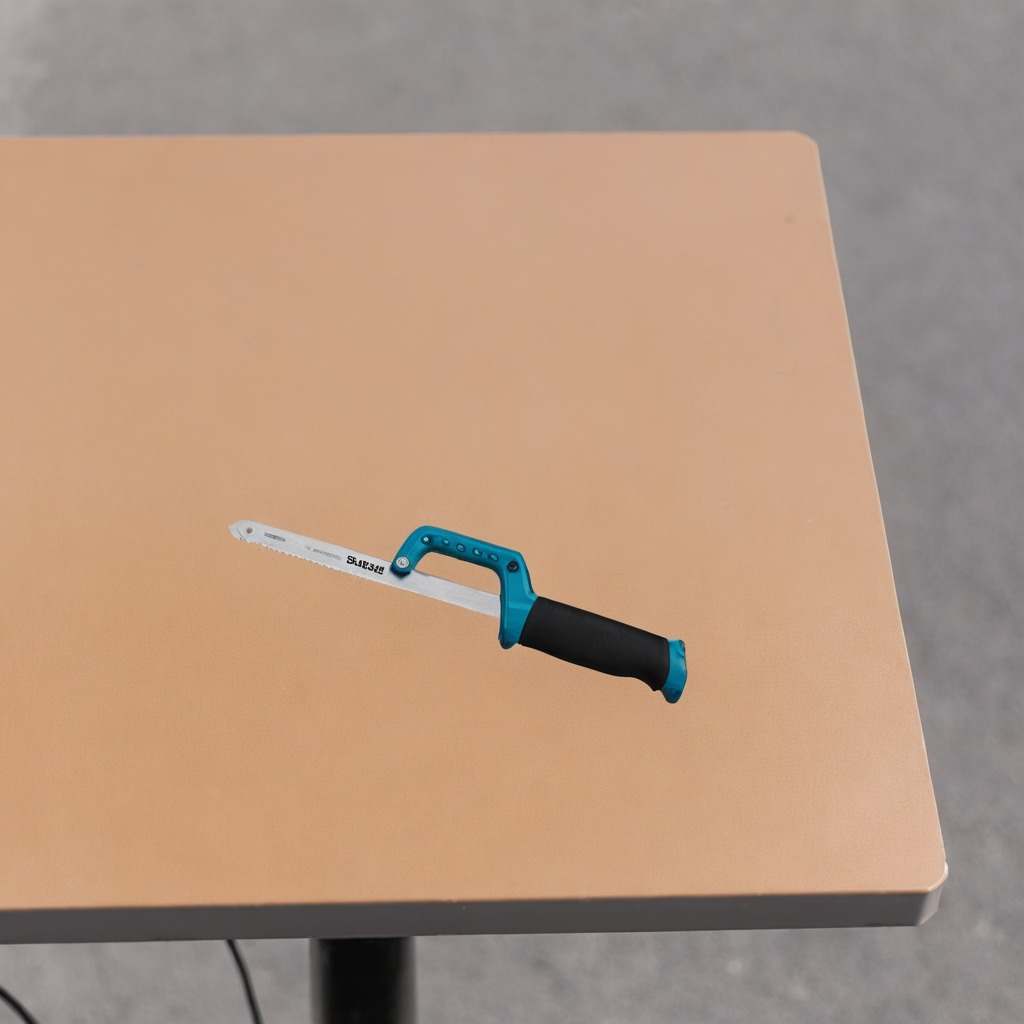
A metal saw is lying on the table.